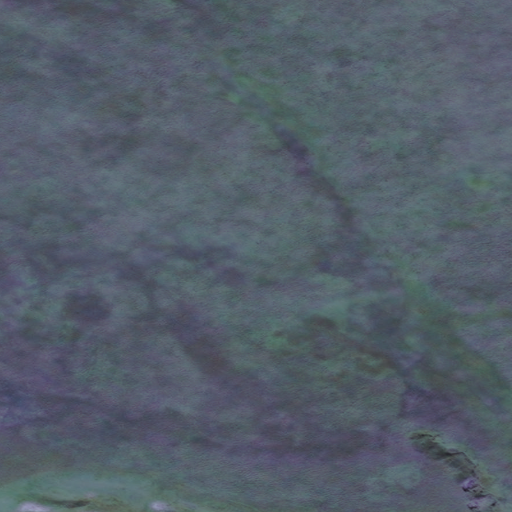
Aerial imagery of cape in Alaska named Pendant Point containing only unknown